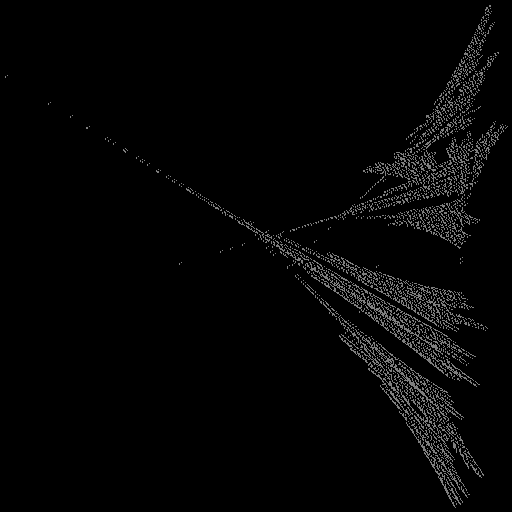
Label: ginkgo